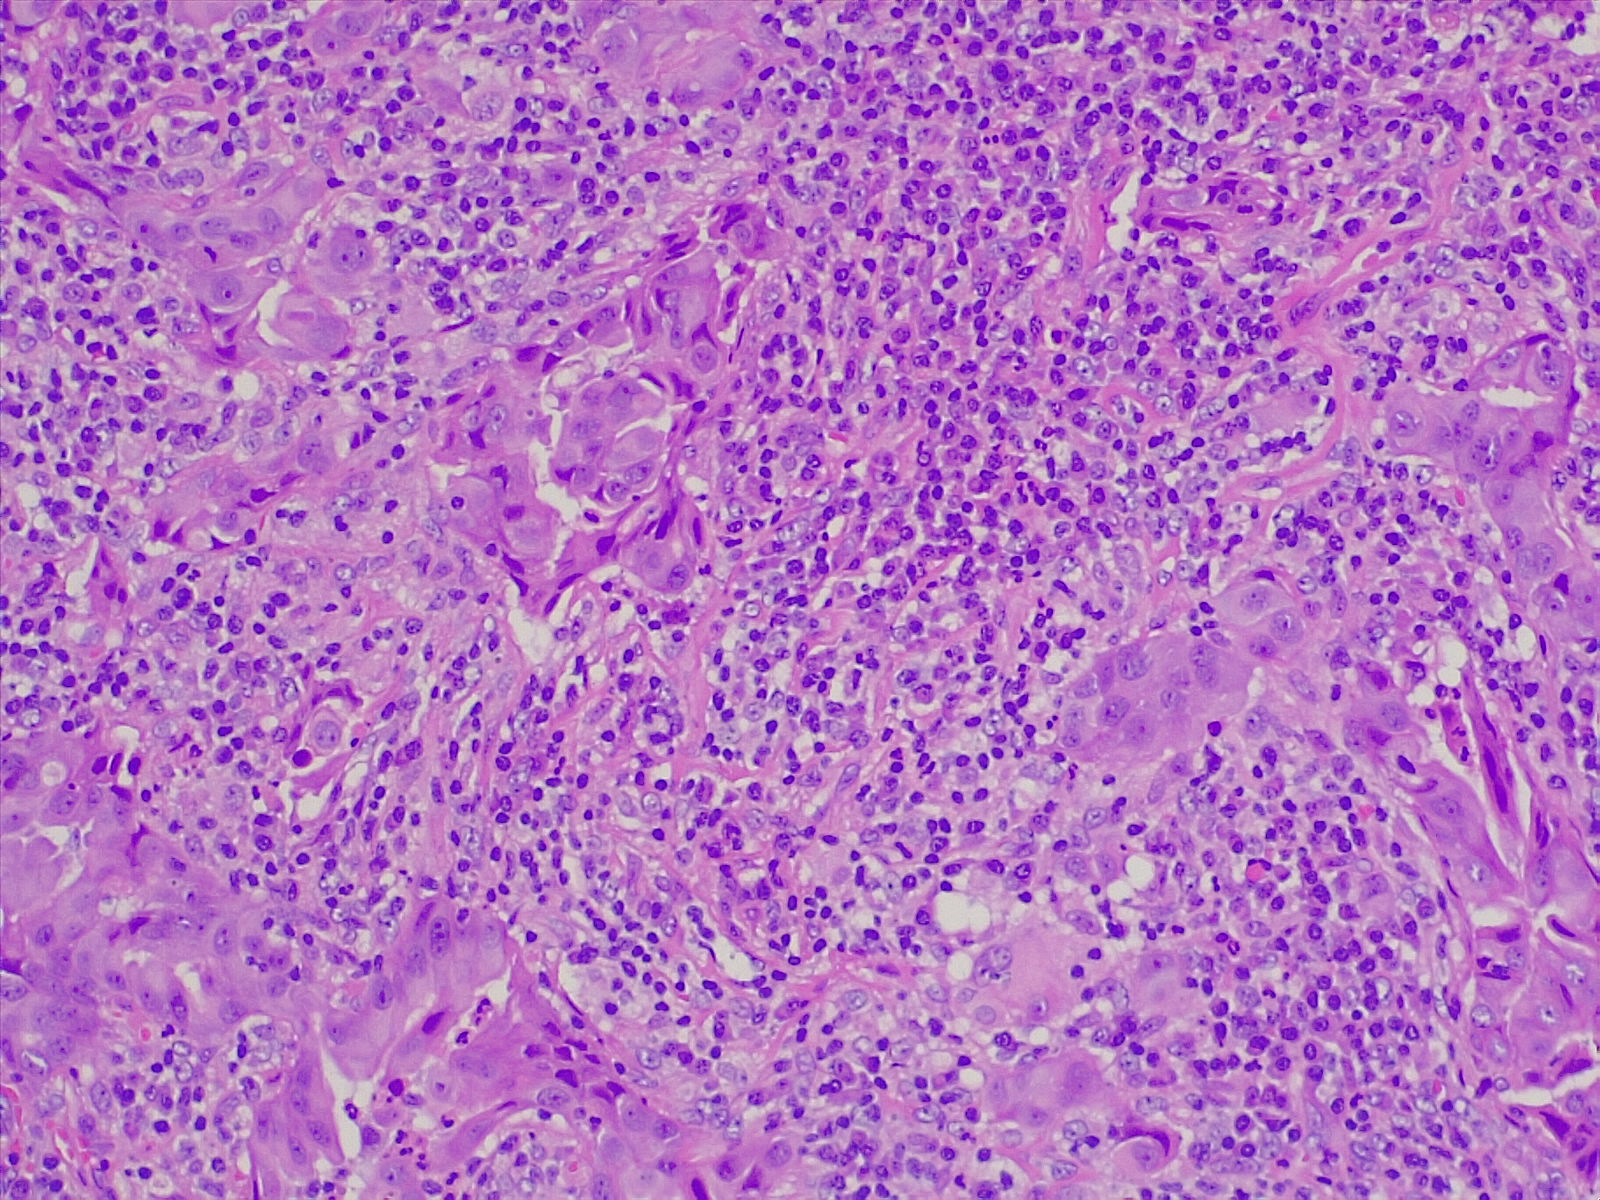
Label: lung adenocarcinoma, poorly differentiated